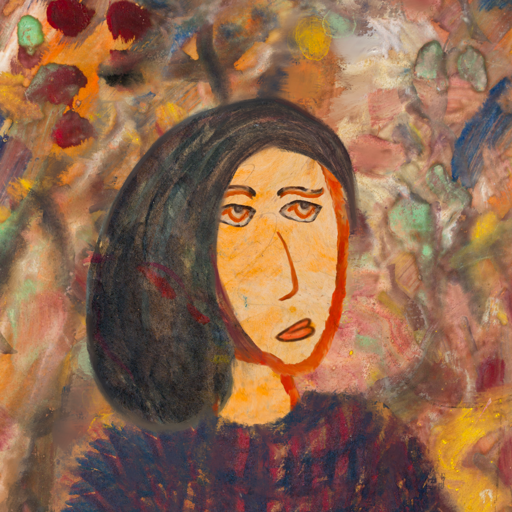
Background: Mother_And_Son_Mother, Head And Neck Side: Experience, Face Side: Experience, Bust: In_The_Sun, Hair Side: Gypsy_Mother, Head Accessory: Blank, Second Necklace: Blank, Necklace: Blank, Baby: Blank